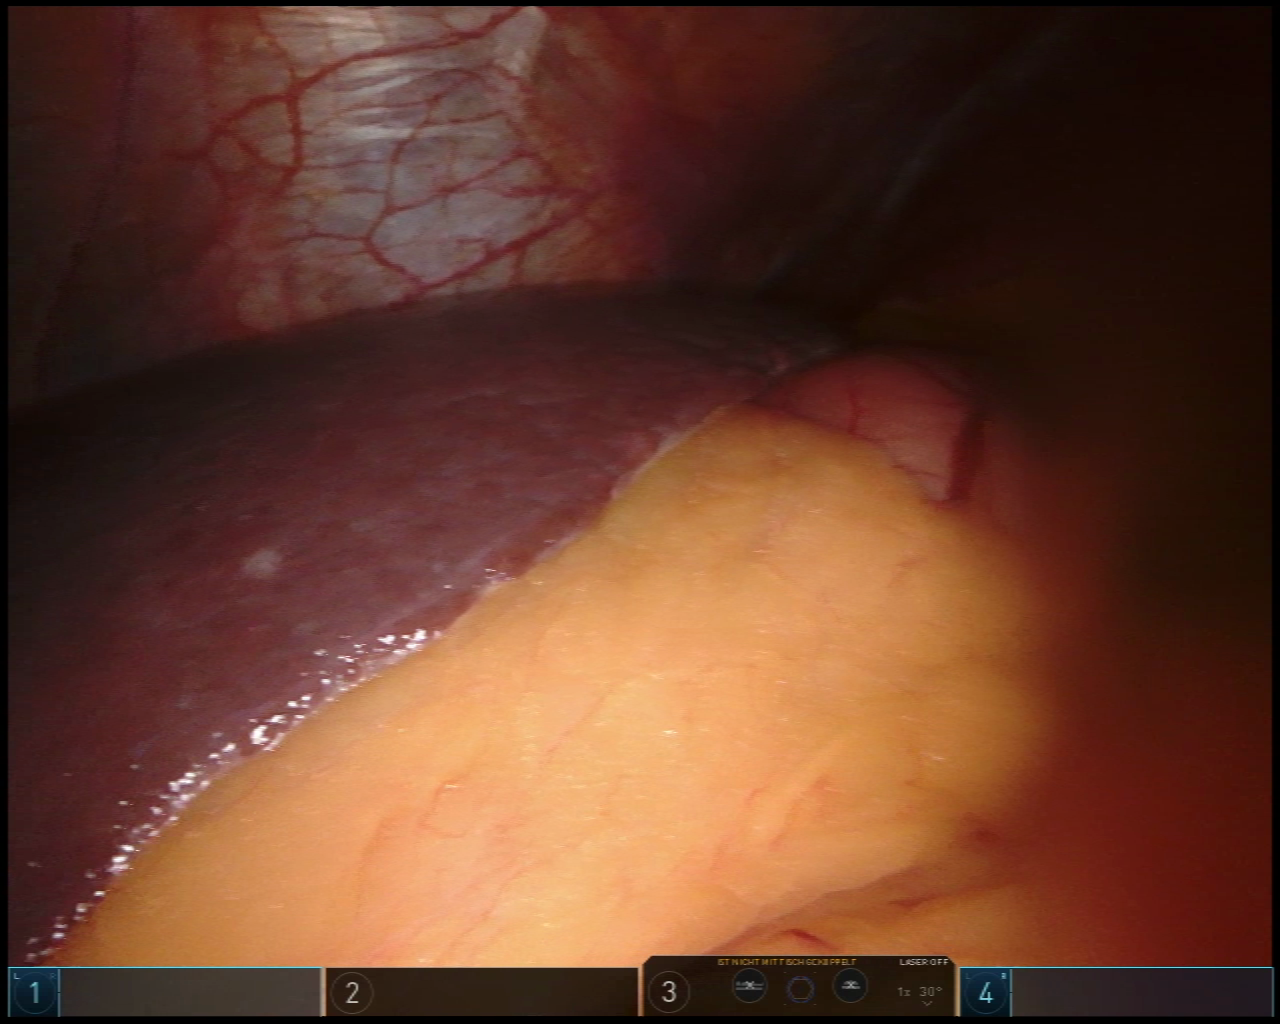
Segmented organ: stomach
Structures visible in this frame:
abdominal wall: yes
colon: no
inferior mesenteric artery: no
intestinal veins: no
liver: yes
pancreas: no
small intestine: no
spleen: no
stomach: yes
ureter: no
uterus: no
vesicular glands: no